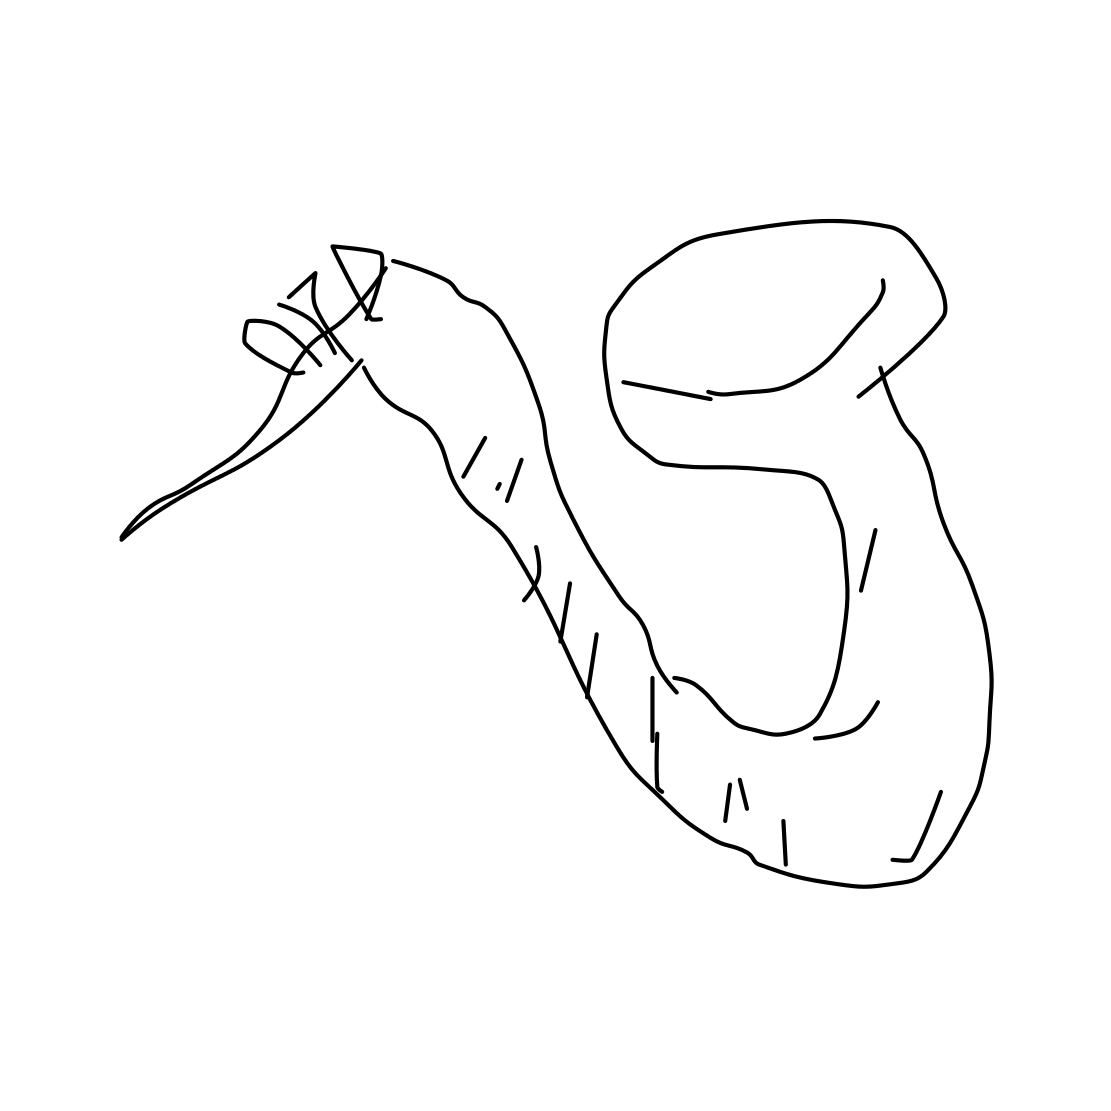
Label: saxophone